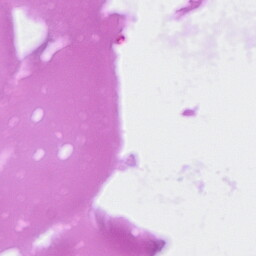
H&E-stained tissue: Ovarian